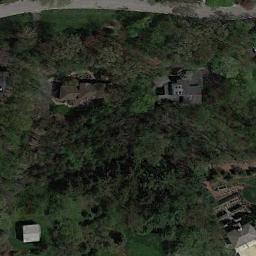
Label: sparse_residential